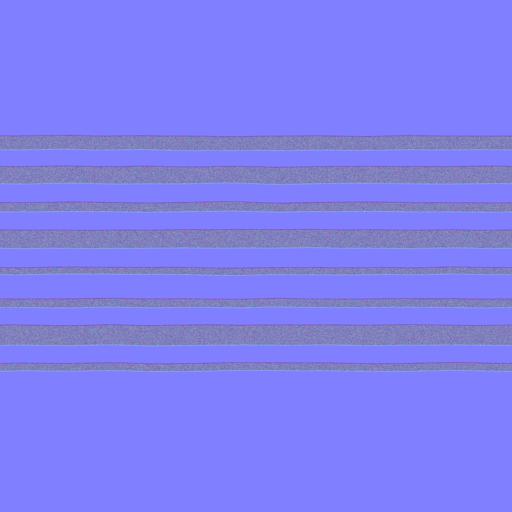
christmas tree ornament